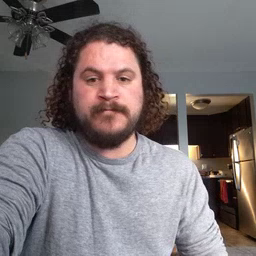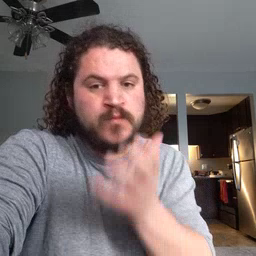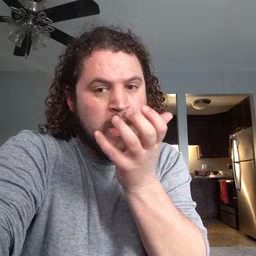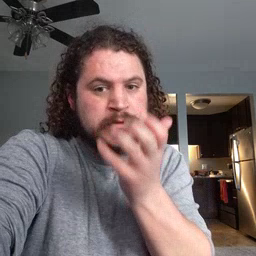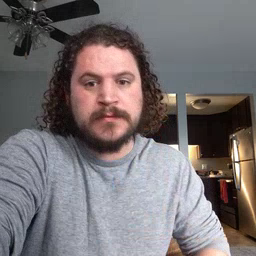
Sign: grass